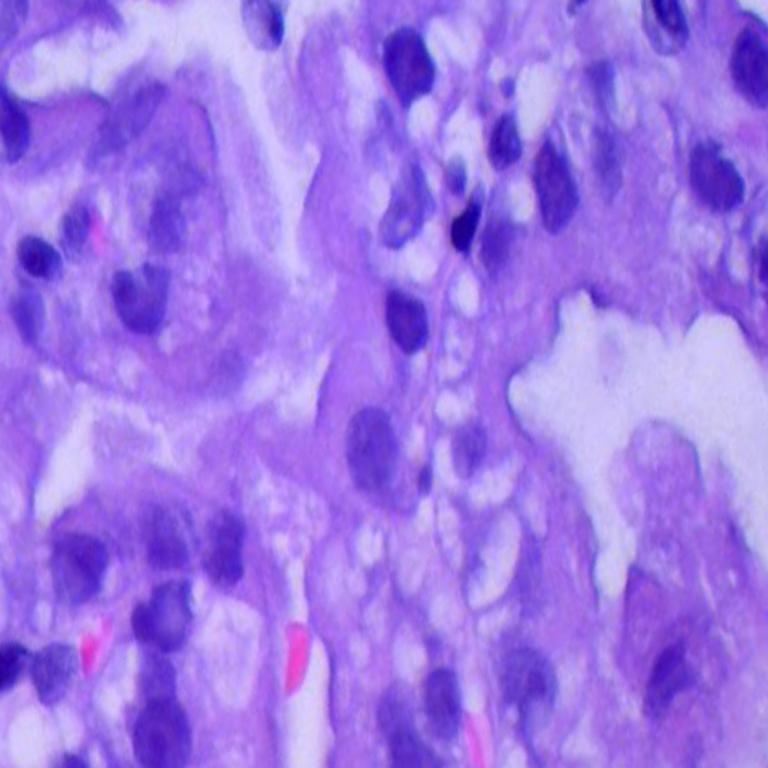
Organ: lung
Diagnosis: adenocarcinomas